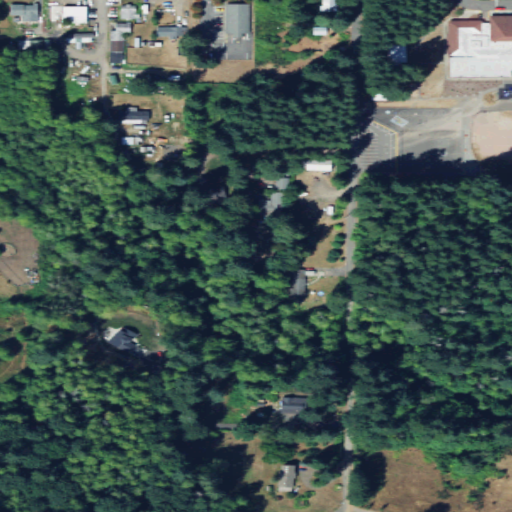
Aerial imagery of valley in Washington named Olalla Valley containing evergreen forest, open development, woody wetlands, medium intensity development, deciduous forest, low intensity development, mixed forest, grassland, high intensity development, pasture, and barren land